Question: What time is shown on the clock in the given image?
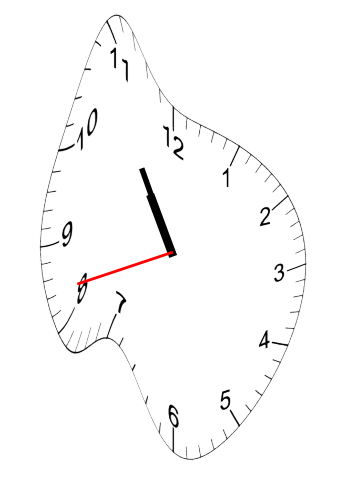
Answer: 10:54:42